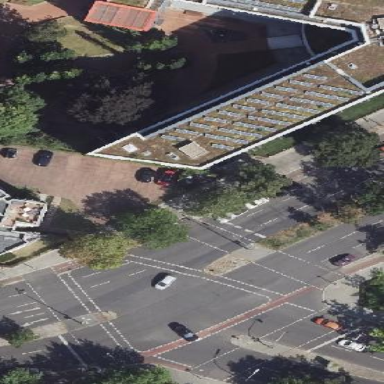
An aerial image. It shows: Commercial building with flat roof.